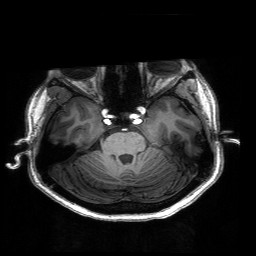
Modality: T1w
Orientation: coronal